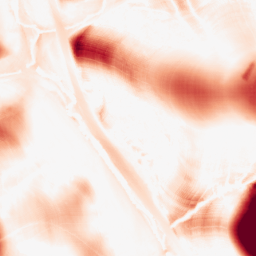
Category: morphological
Decomposition family: morphological
Decomposition parameters: operation: opening
size: 50
Upsampling method: sinc_hamming
Upsampling parameters: scale: 8
kernel_size: 16
Upsampling scale: 8